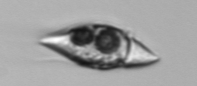
Label: Amphidinium